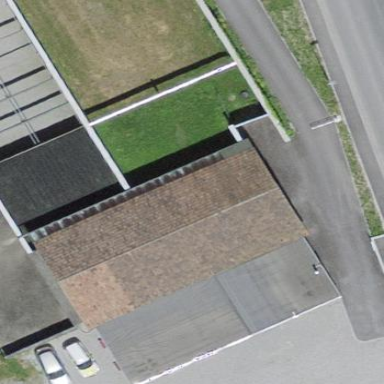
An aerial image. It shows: Industrial building.